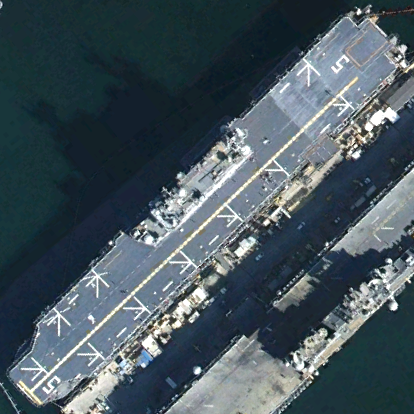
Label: assault